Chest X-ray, PA view. Patient: 84 years old, sex M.
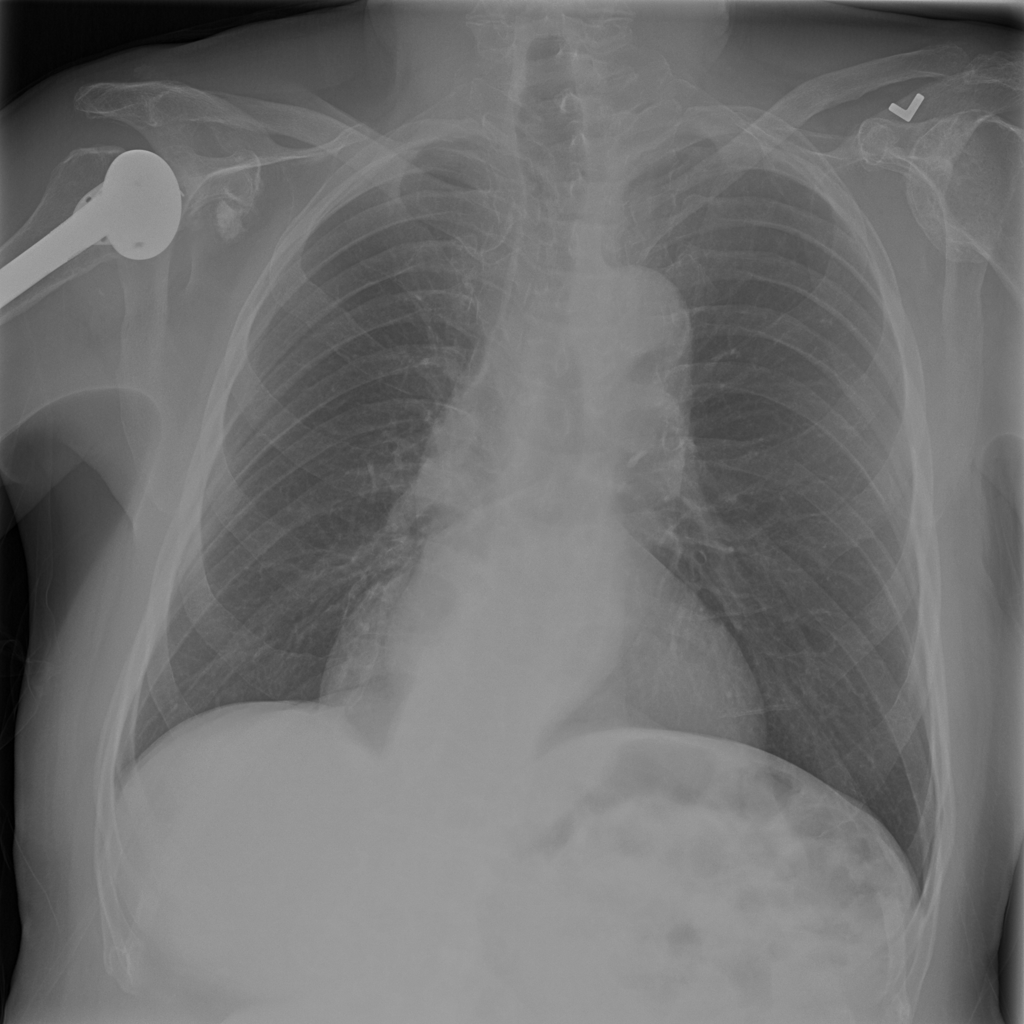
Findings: Cardiomegaly